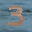
Label: 3